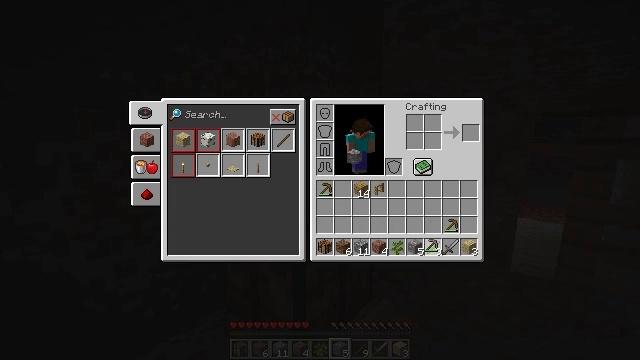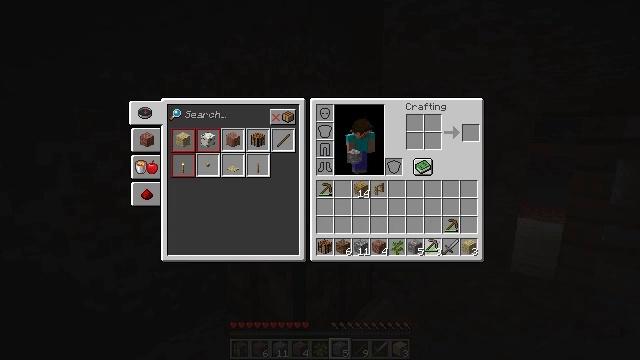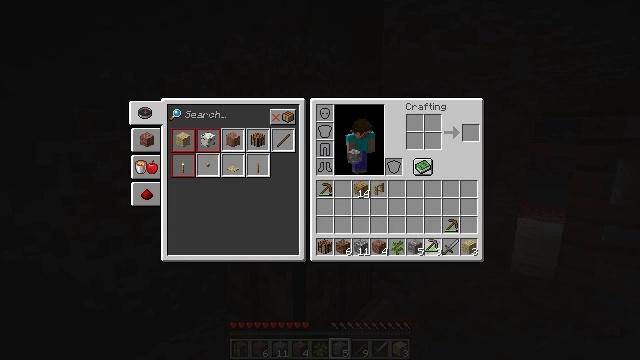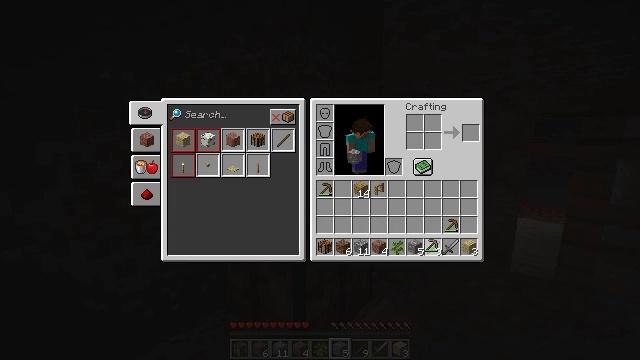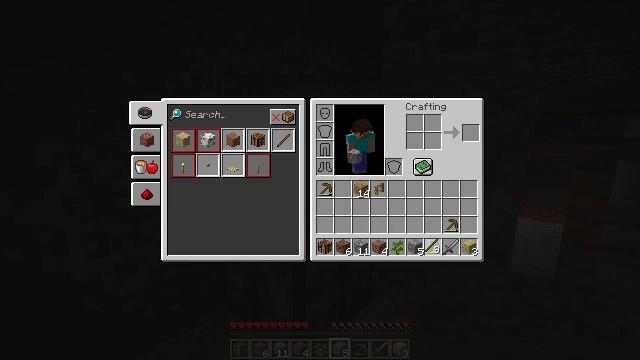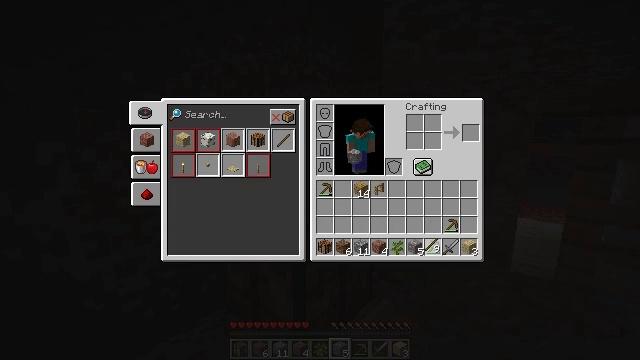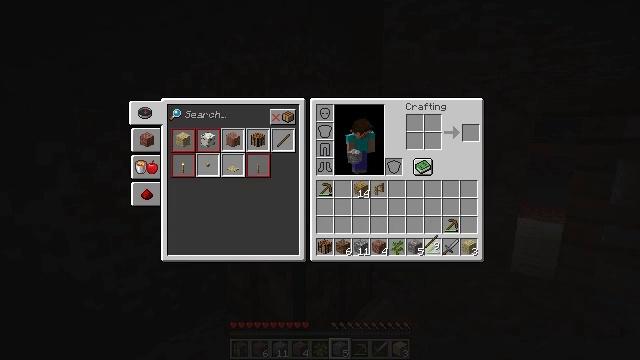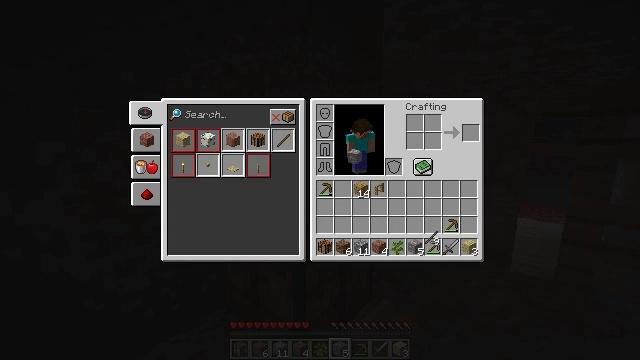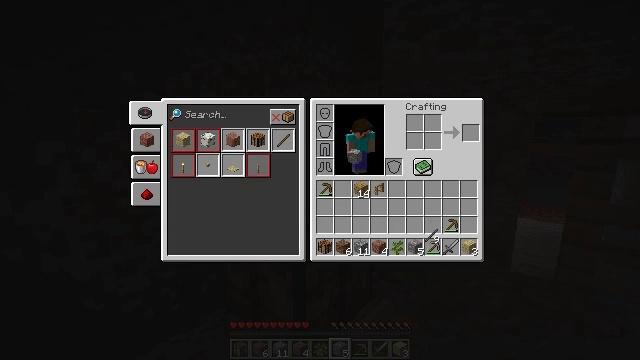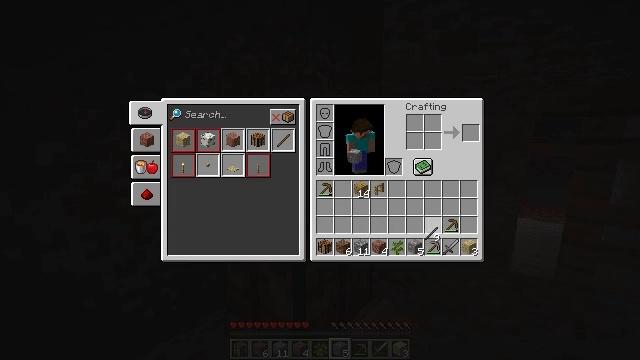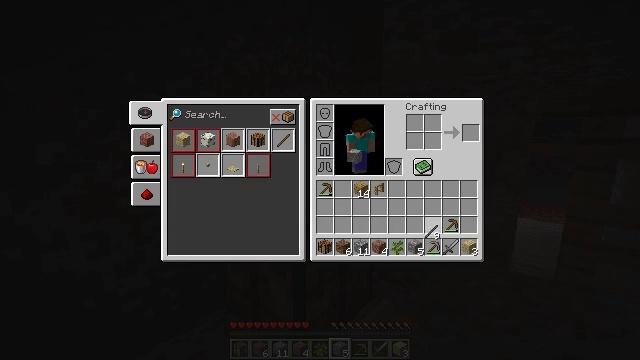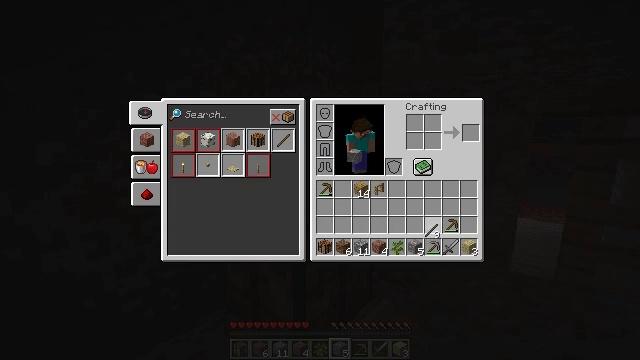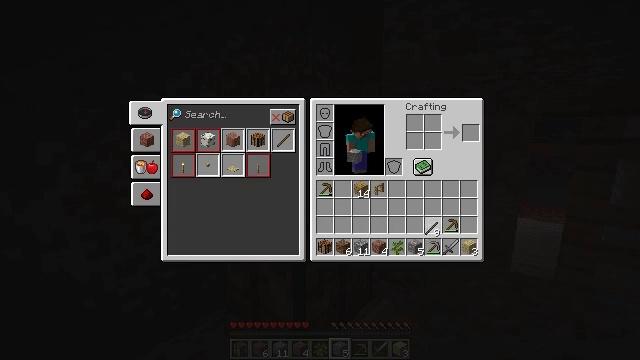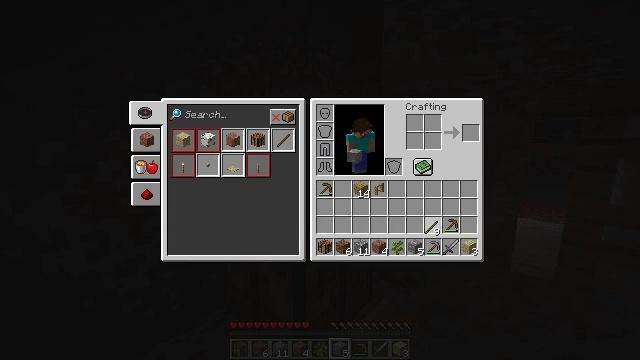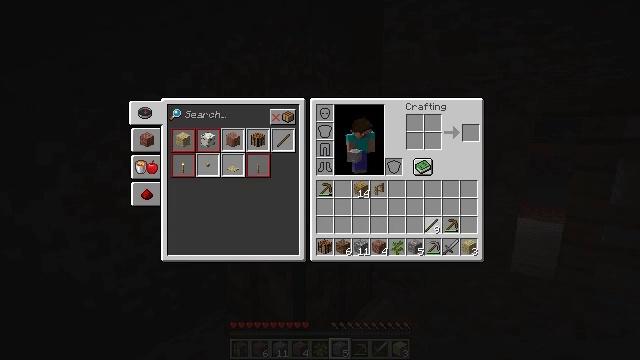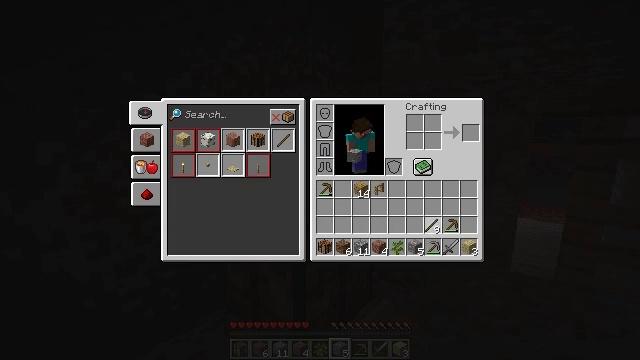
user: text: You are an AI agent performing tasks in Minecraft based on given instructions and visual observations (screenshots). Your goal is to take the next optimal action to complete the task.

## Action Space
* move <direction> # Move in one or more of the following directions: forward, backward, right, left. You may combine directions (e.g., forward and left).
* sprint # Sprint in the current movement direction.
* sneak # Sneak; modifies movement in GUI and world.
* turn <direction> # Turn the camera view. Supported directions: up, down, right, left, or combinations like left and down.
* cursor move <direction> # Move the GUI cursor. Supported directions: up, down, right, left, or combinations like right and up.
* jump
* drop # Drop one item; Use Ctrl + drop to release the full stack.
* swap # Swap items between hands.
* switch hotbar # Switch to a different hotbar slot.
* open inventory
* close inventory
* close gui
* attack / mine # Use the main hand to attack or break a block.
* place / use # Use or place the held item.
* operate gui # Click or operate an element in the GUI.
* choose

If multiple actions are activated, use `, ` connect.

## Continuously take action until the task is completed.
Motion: motion action
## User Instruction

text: Put back the crafting table.
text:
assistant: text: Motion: operate gui
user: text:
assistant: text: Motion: operate gui
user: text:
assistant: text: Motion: operate gui
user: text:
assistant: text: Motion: no_op
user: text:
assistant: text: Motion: no_op
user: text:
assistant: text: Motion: no_op
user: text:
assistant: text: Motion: no_op
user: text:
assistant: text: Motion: no_op
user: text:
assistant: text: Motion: no_op
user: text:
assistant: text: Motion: no_op
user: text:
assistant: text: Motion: no_op
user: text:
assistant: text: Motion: no_op
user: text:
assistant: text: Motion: no_op
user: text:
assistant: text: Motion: no_op
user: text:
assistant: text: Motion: no_op
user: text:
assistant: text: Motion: no_op
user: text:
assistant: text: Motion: operate gui
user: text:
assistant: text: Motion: operate gui
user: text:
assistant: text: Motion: operate gui
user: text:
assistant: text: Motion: no_op
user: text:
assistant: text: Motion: no_op
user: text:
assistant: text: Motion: no_op
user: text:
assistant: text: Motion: no_op
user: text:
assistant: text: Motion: no_op
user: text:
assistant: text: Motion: no_op
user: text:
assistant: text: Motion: no_op
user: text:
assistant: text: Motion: no_op
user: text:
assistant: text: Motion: turn up, close gui
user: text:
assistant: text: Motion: turn left and up, open inventory
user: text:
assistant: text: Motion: turn left and up, open inventory